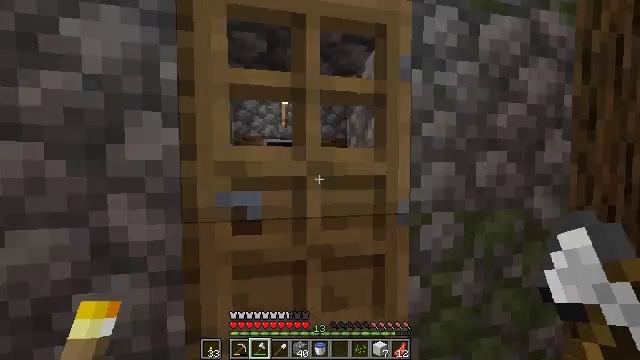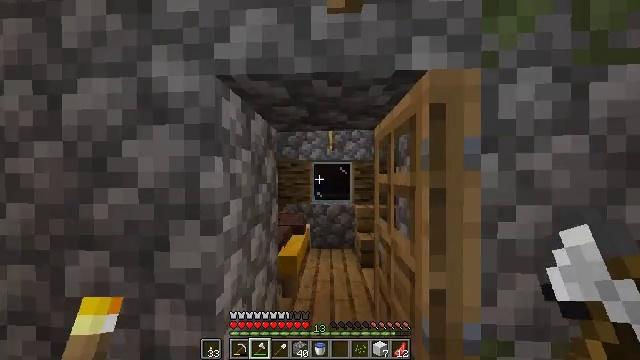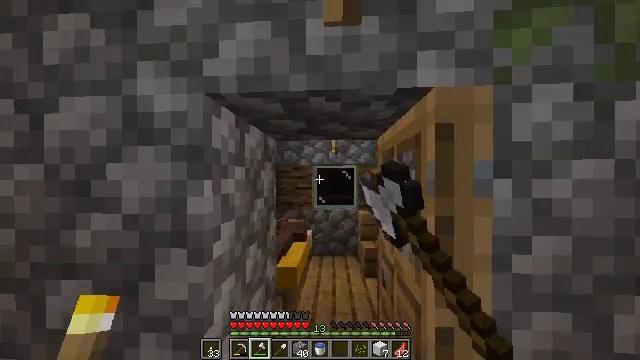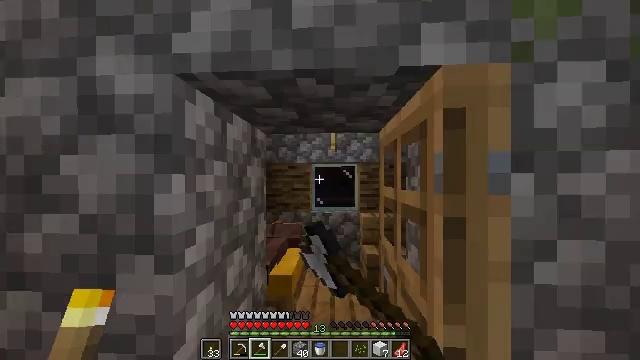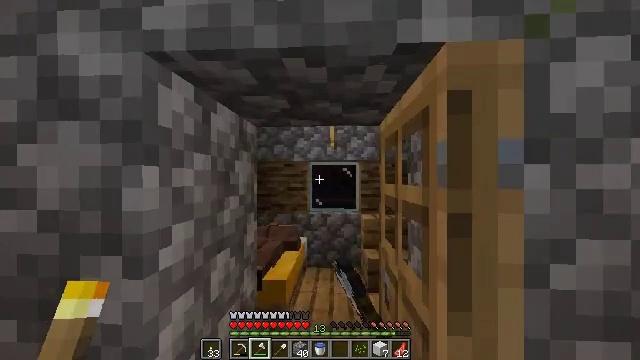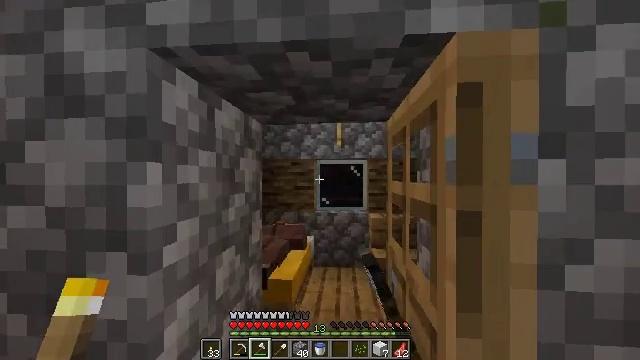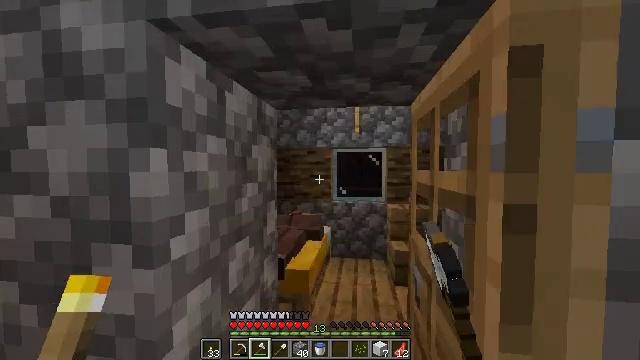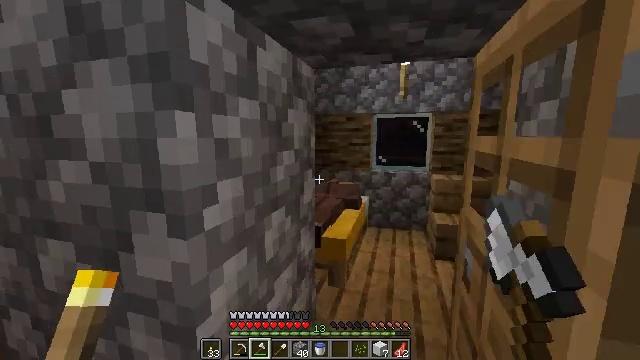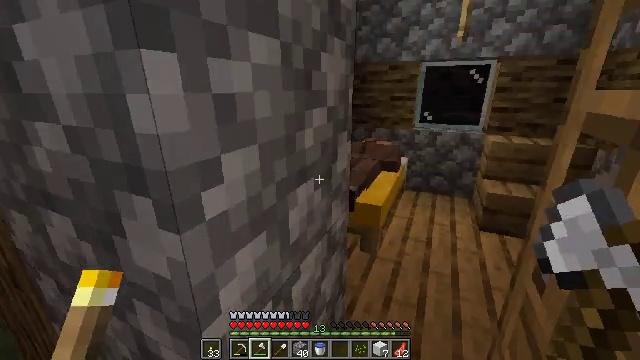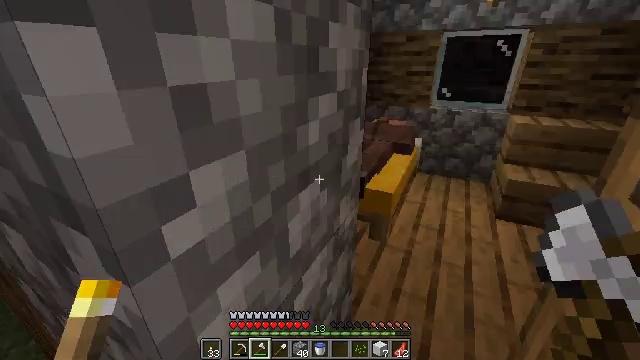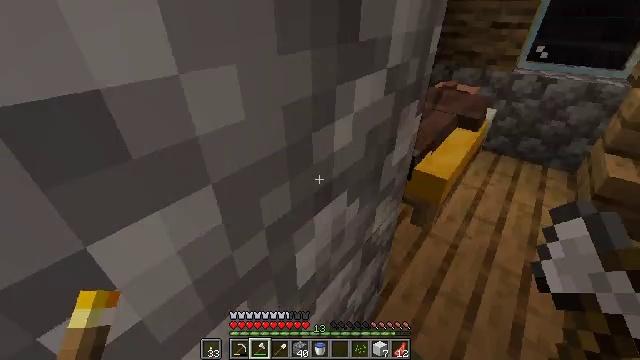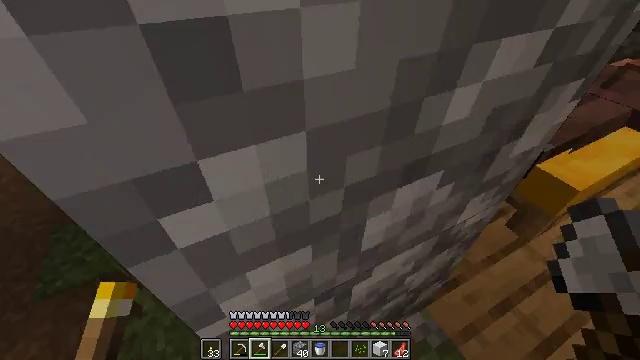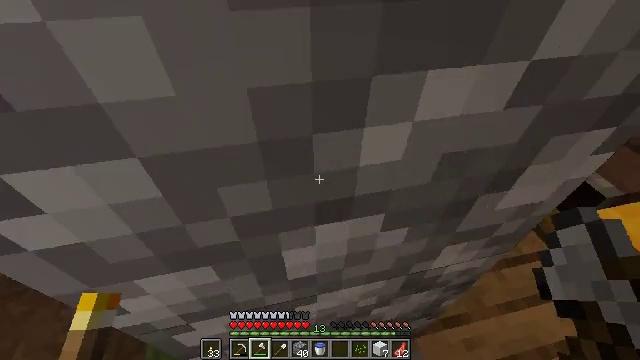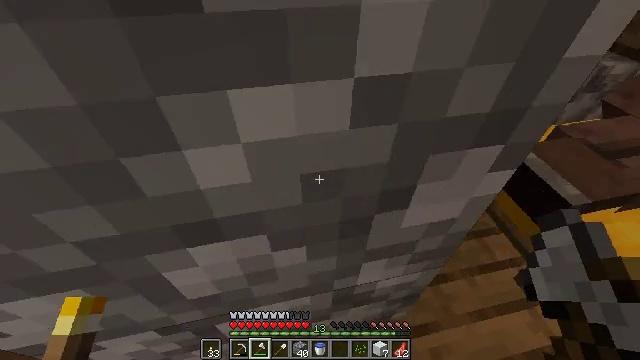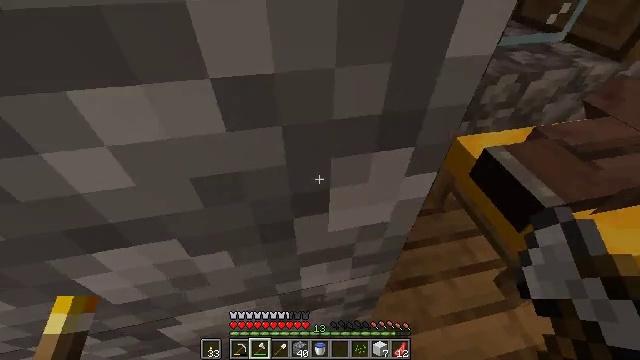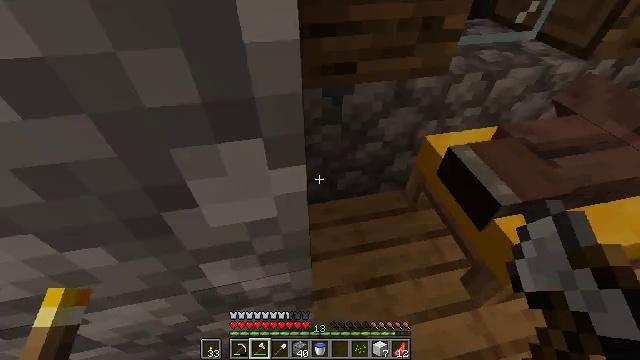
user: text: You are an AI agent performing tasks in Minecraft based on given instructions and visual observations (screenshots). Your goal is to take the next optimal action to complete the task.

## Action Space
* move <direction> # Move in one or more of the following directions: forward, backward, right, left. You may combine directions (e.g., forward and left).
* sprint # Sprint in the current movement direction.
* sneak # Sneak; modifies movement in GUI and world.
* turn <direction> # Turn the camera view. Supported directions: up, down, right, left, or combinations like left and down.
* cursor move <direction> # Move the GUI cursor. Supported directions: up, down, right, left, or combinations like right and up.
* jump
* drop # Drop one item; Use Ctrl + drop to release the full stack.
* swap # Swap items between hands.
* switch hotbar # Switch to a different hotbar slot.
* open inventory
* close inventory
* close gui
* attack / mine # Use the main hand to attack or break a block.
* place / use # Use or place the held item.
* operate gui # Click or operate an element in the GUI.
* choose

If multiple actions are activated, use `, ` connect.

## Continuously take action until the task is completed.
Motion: motion action
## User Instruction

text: Mine a hay block from the field.
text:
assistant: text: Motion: turn left and up, use / place
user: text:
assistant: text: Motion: use / place
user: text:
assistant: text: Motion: use / place
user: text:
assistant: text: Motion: no_op
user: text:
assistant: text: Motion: turn left
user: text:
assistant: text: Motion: move forward, turn left and down
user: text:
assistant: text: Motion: move forward, turn left and down
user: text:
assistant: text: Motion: move forward, turn left and down
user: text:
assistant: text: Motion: move forward, turn left and down
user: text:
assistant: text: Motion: move forward, turn left and down
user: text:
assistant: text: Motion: move forward, turn left and down
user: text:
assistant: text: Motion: move forward and move right, turn left and down
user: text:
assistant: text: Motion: move forward and move right
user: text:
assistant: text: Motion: move right
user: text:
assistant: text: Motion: move right
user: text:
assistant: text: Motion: move right, turn right
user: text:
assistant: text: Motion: move right, turn right
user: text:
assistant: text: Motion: turn right and down
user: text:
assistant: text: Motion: turn right
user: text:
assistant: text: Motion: no_op
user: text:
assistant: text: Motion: turn left, use / place
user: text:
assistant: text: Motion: use / place
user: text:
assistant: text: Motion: use / place
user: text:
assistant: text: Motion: no_op
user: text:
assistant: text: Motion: turn left and up
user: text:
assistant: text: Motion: turn left and up
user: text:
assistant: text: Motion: no_op
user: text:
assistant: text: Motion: use / place
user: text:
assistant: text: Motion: use / place
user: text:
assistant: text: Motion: use / place